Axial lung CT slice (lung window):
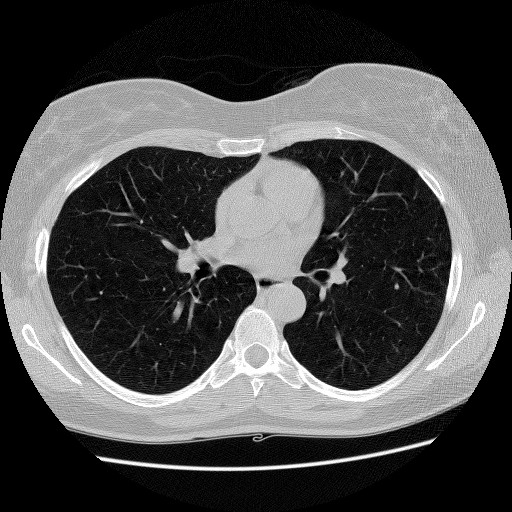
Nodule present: no